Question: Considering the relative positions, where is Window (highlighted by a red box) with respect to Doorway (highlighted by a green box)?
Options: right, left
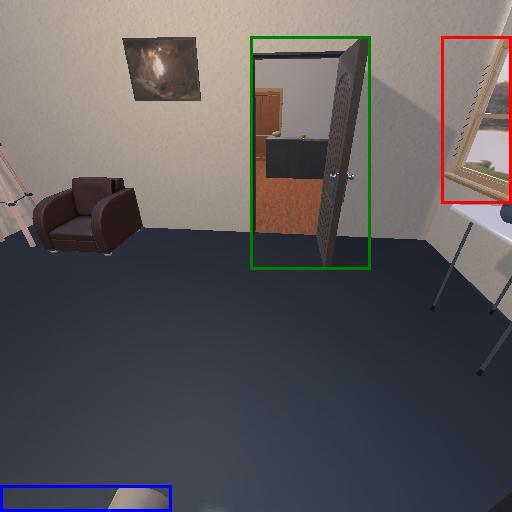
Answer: right